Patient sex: M
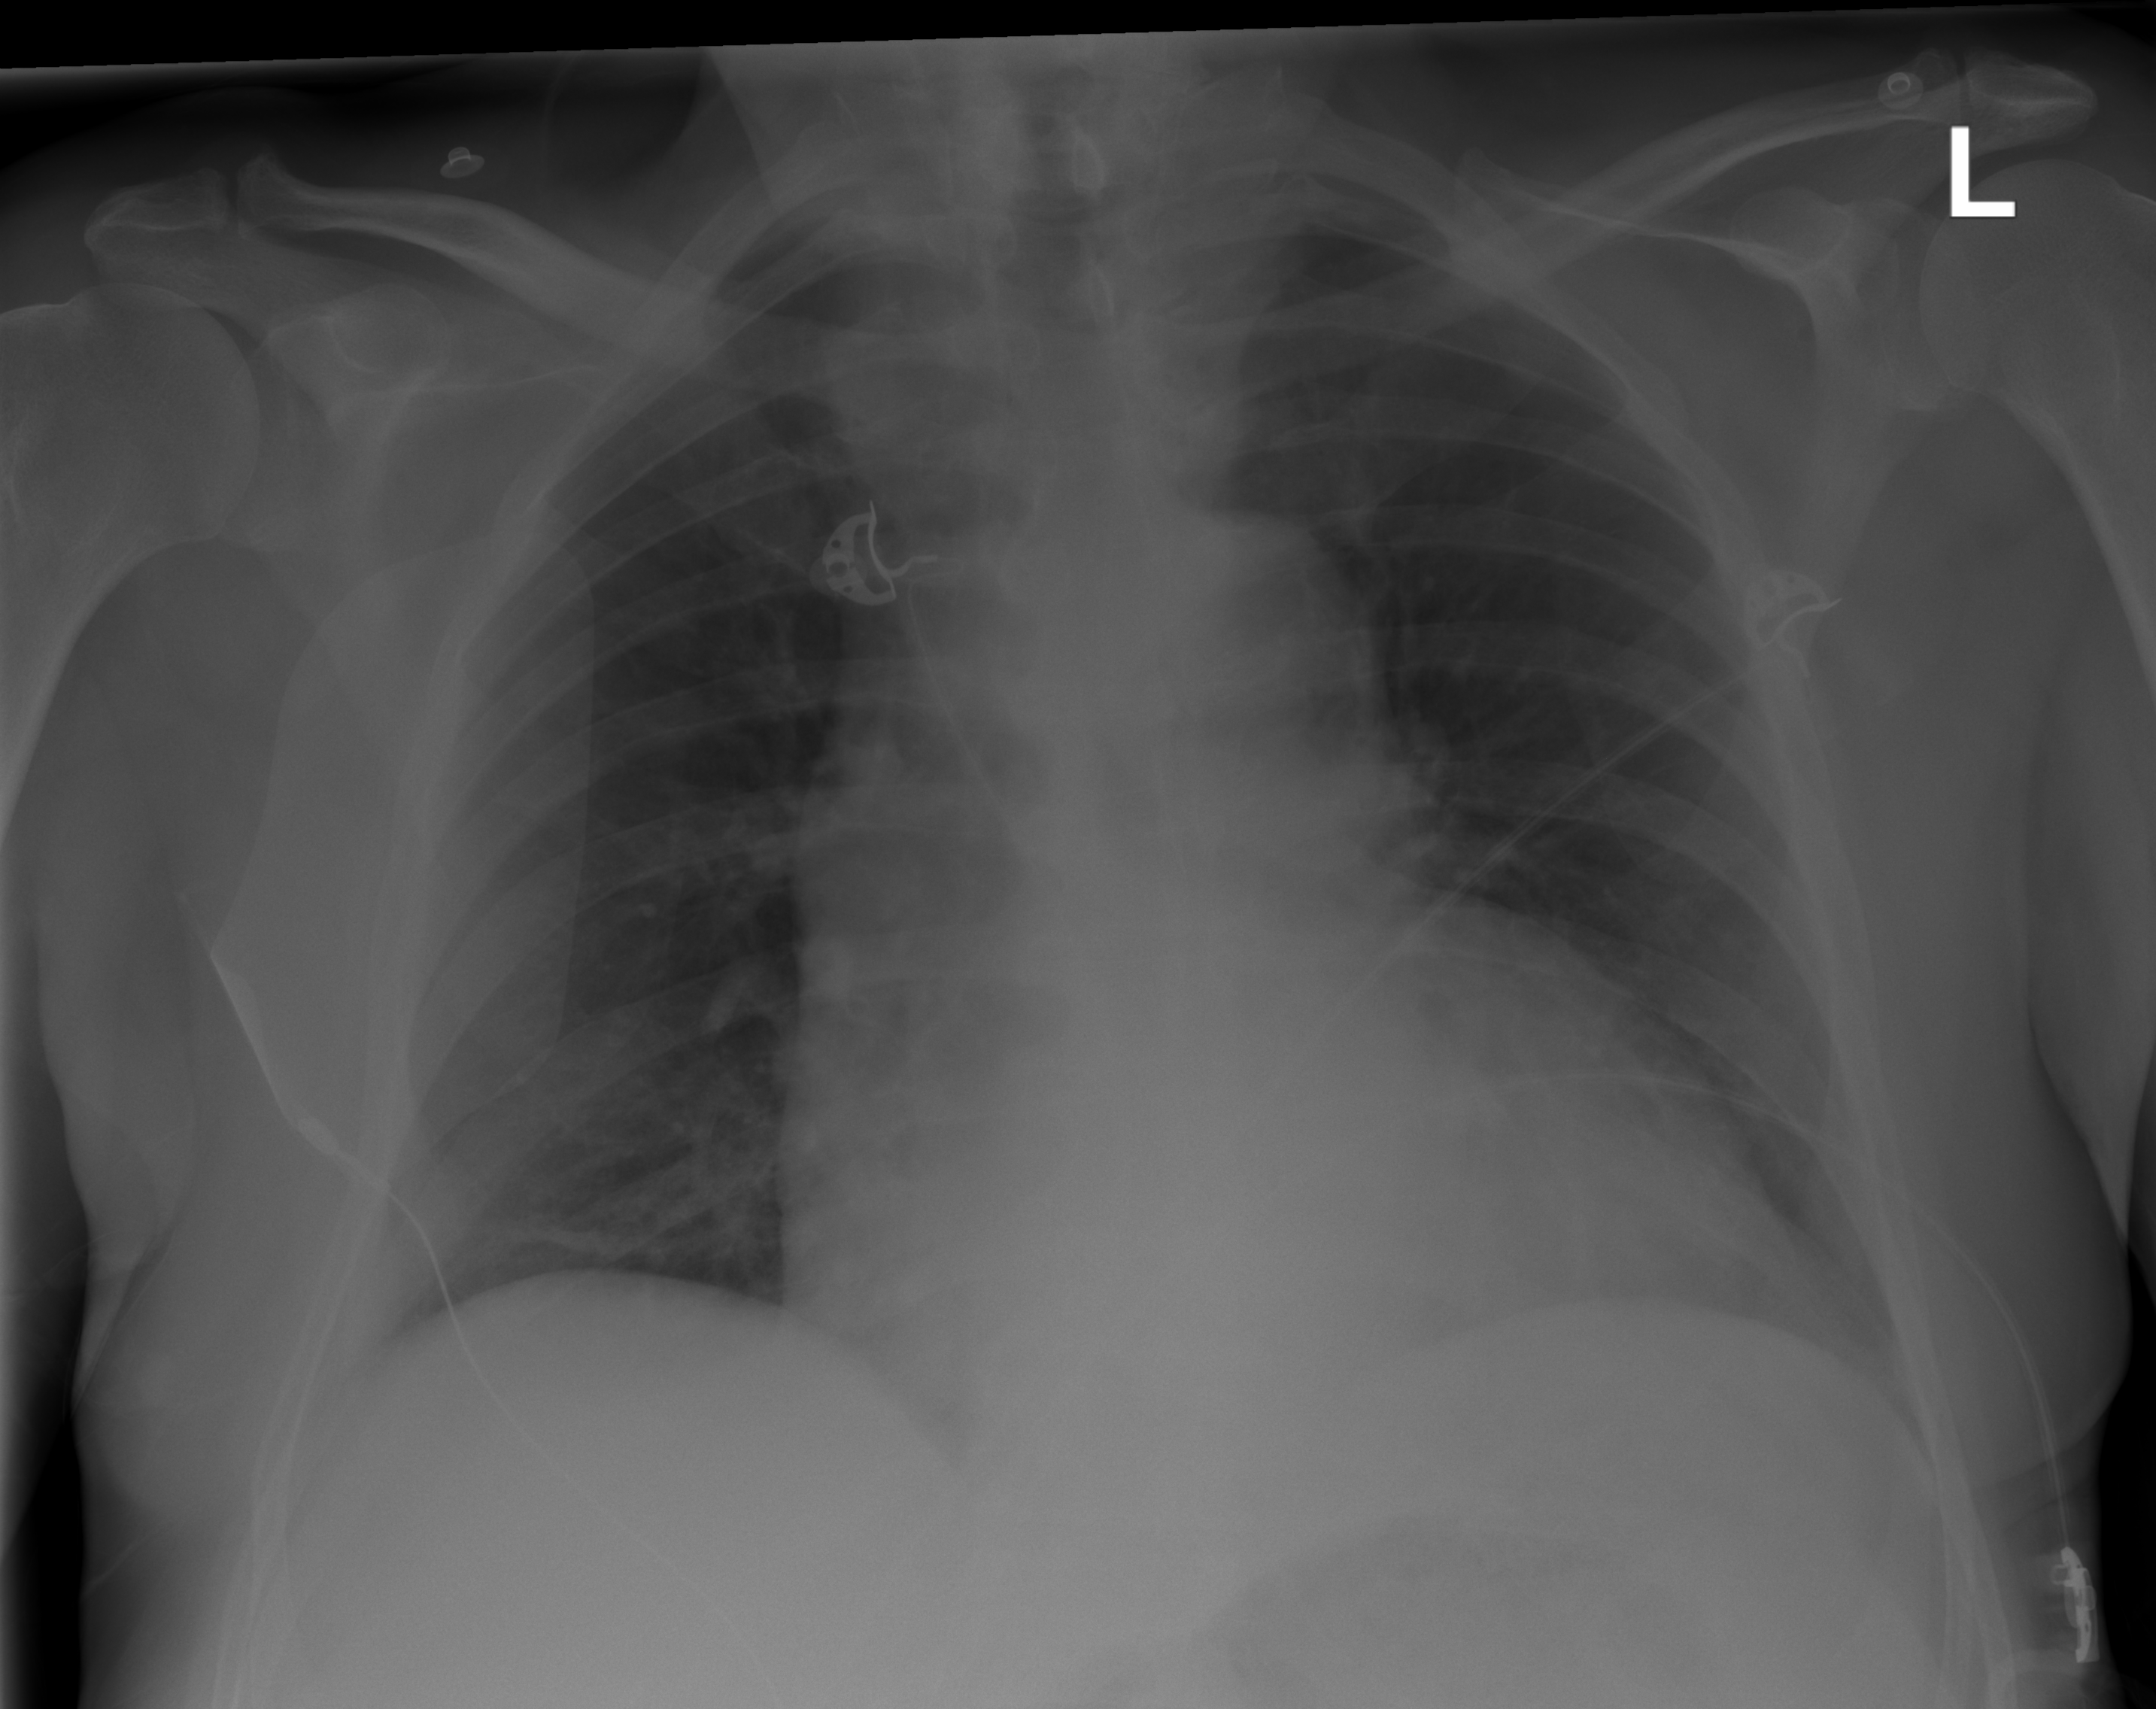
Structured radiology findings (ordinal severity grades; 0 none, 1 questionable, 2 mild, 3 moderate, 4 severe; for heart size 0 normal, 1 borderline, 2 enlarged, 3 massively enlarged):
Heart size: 2
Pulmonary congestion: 0
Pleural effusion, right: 2
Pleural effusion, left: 2
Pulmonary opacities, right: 0
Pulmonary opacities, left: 0
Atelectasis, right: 2
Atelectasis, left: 2